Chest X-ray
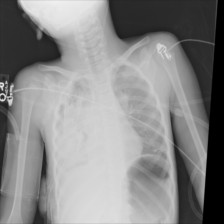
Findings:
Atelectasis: positive
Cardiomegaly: negative
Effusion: positive
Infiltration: negative
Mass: positive
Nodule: positive
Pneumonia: negative
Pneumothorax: negative
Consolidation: negative
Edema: negative
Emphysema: negative
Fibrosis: negative
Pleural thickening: negative
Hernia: negative